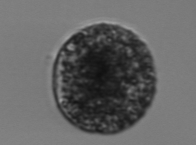
Label: Vicicitus_globosus